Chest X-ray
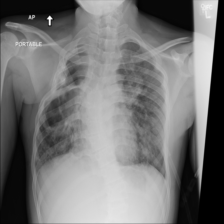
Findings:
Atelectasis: negative
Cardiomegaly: negative
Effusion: negative
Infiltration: positive
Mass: negative
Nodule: negative
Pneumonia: negative
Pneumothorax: positive
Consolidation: negative
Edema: negative
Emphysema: negative
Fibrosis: negative
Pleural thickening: negative
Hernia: negative